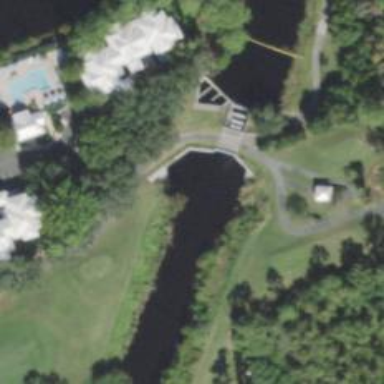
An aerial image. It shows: Path designated for golf carts.